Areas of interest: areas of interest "Business Office Building"
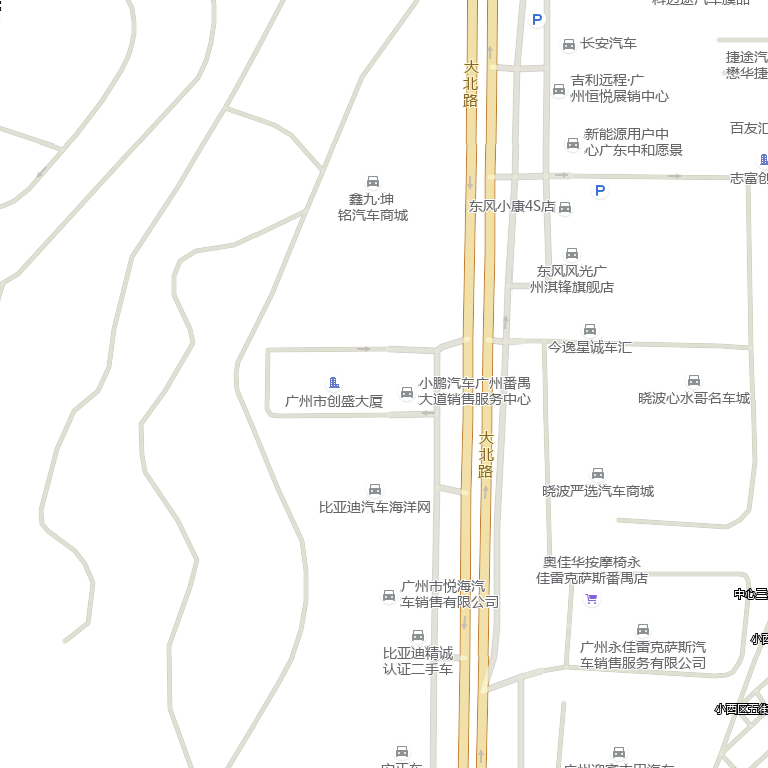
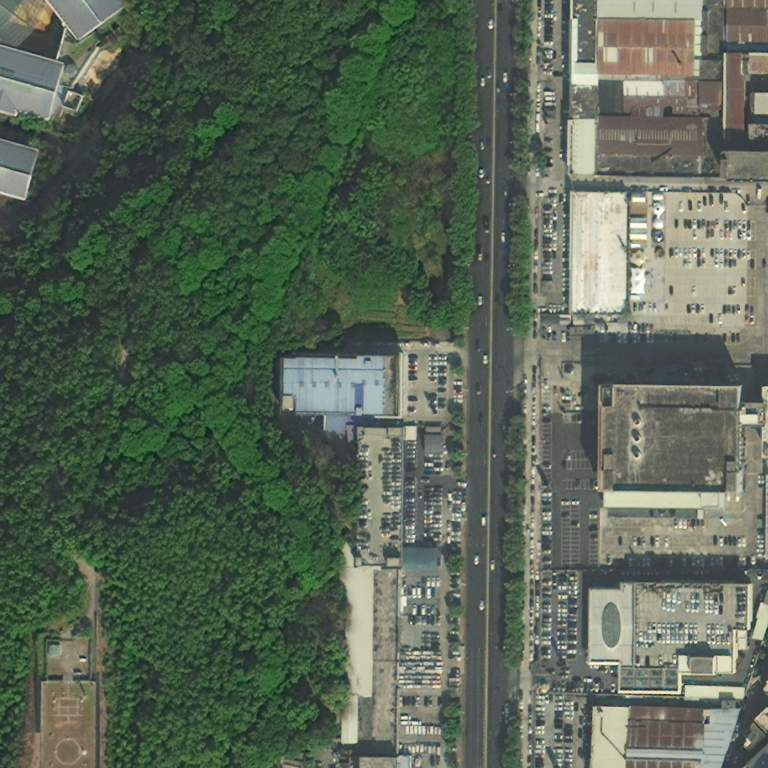